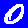
Digit: 0